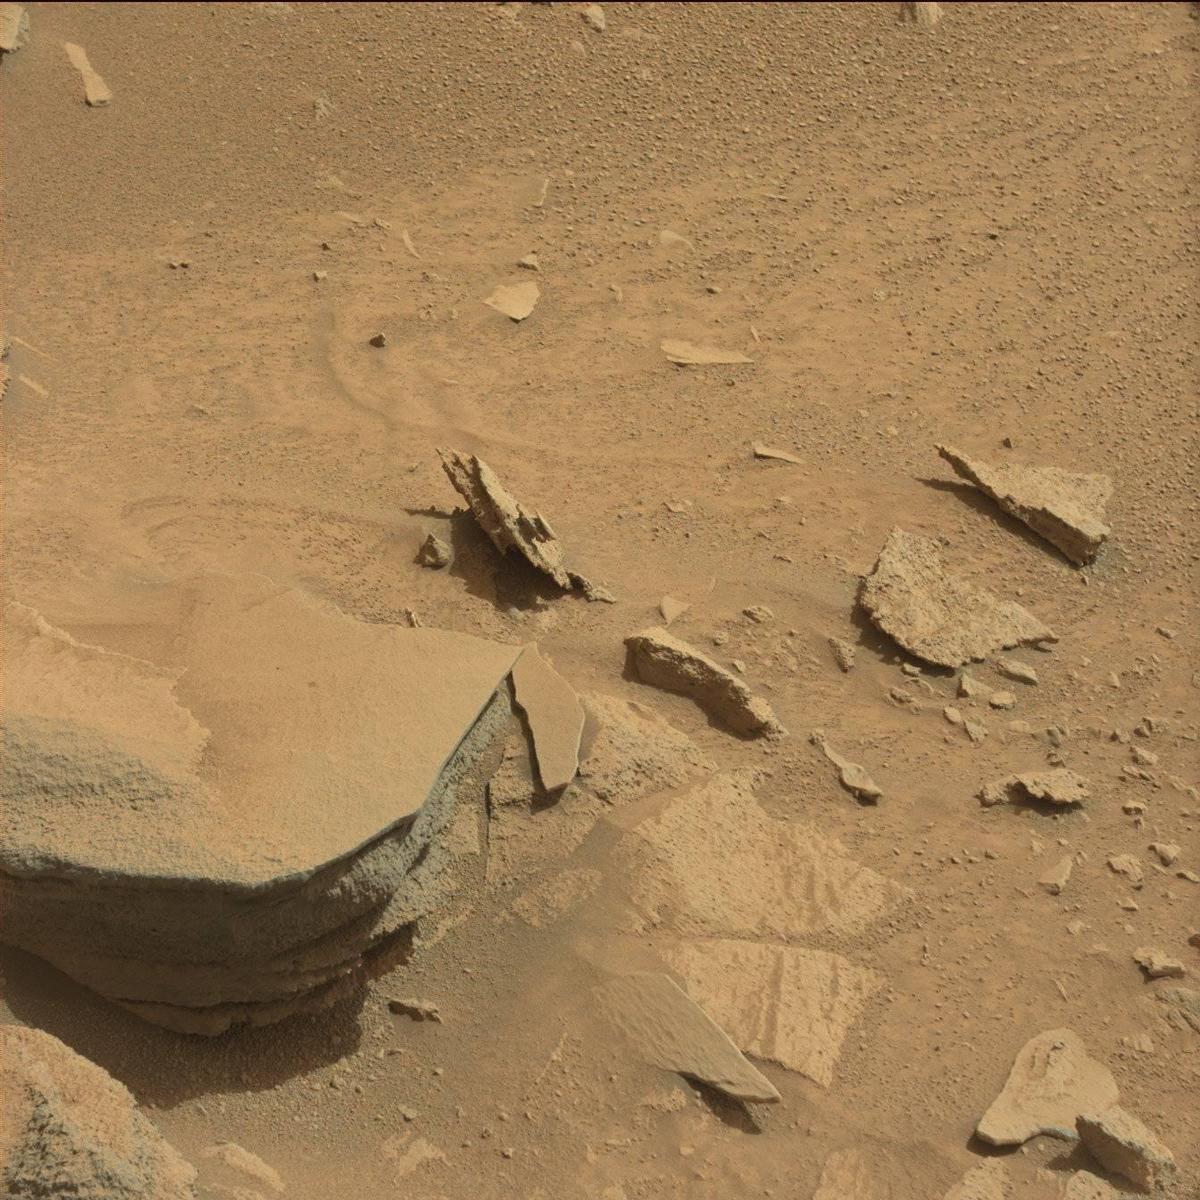
Terrain classes present: Bedrock, Sand / Soil